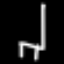
Label: chair